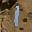
Label: 1